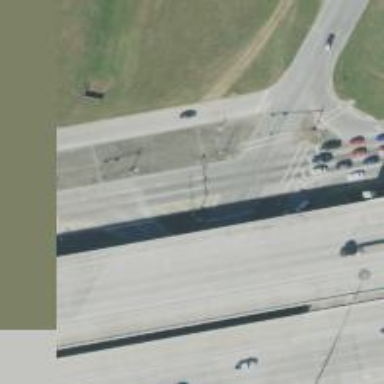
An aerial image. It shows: Secondary link road.